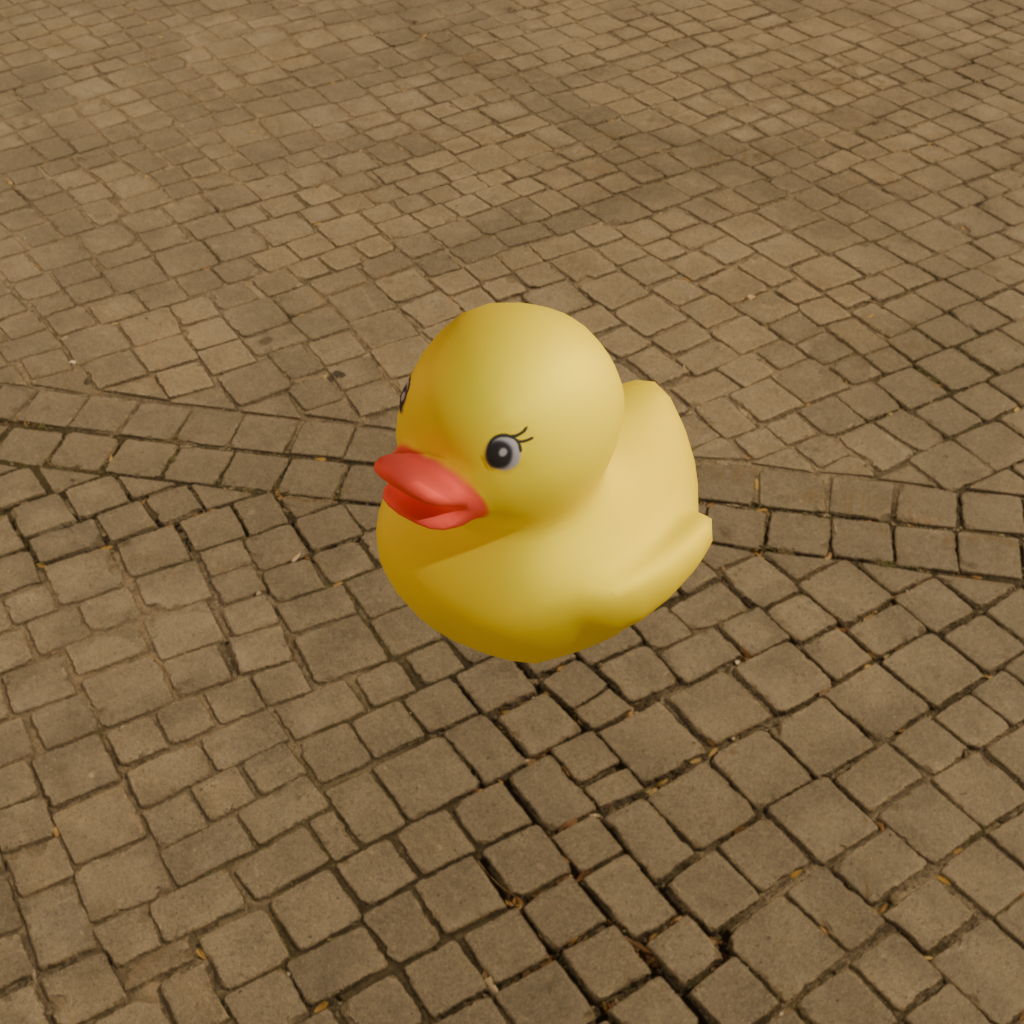
an image of a yellow rubber duck seen from <front_left> in a city square with illuminated trees at night.